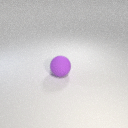
large purple rubber sphere